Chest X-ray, PA view. Patient: 43 years old, sex M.
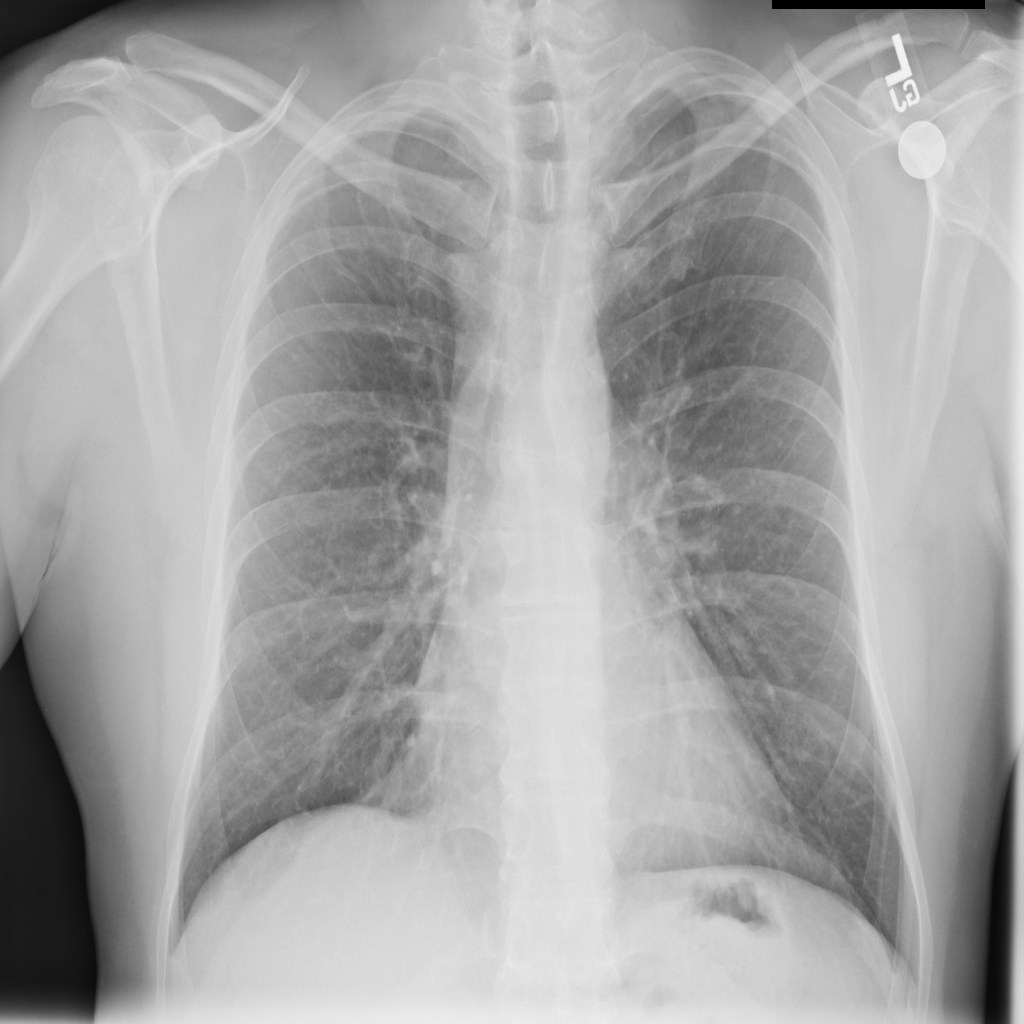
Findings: No Finding